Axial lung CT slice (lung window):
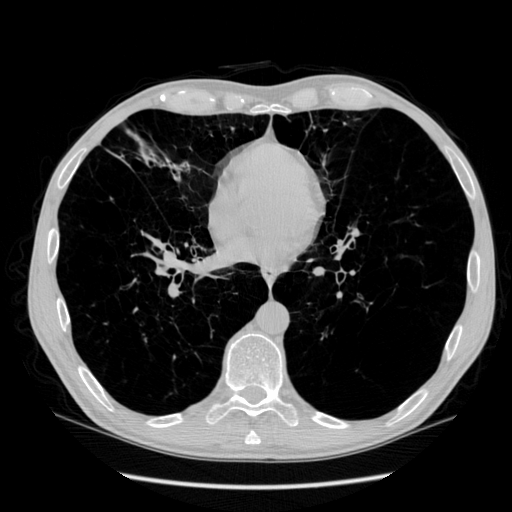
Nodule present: no